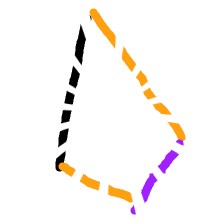
Shape: kite